Interaction volume radius: 10 \u00c5
Interaction volume height: 25 \u00c5
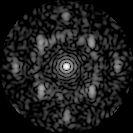
Disorder parameter: 0.5647